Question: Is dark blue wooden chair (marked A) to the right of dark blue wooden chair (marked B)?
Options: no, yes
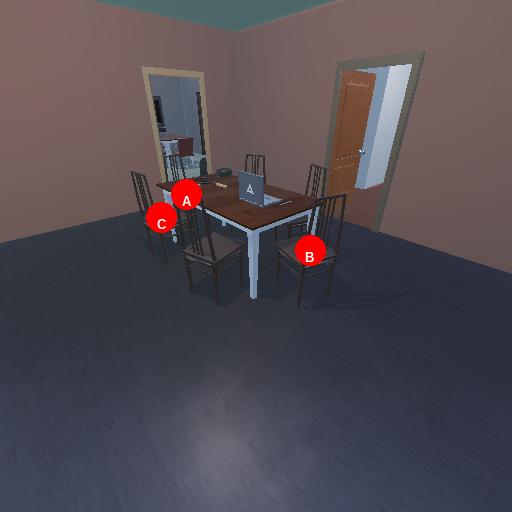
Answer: no